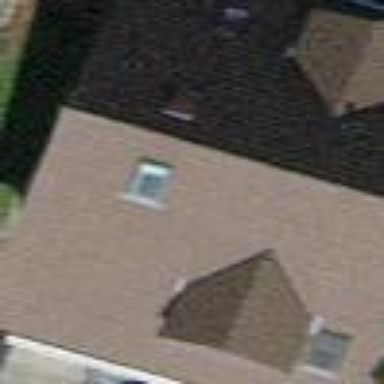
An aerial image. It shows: Building with tiled roof.